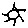
Label: sun